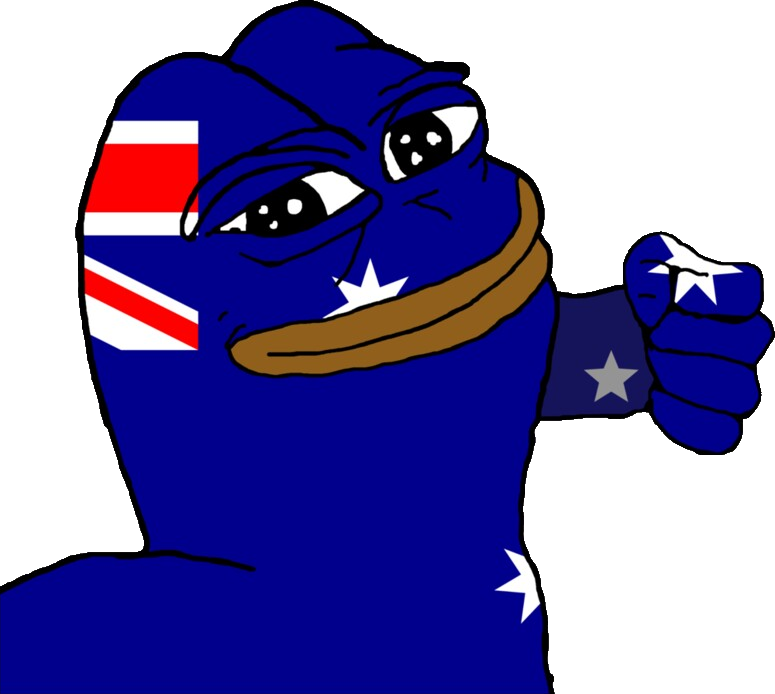
Label: 5_Pepe